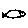
Label: fish